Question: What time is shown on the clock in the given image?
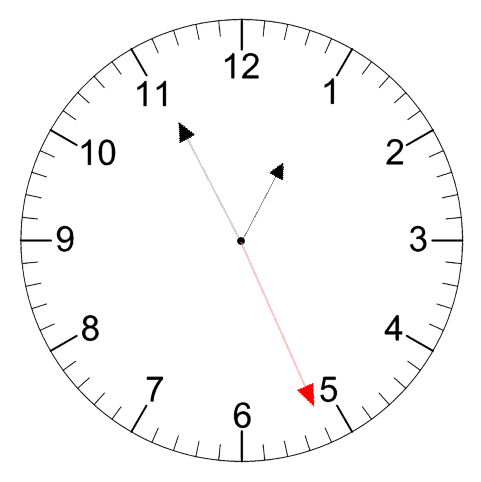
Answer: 12:55:26